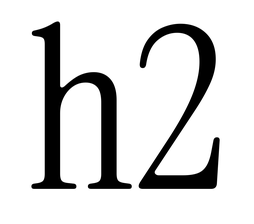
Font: InstrumentSerif-Regular